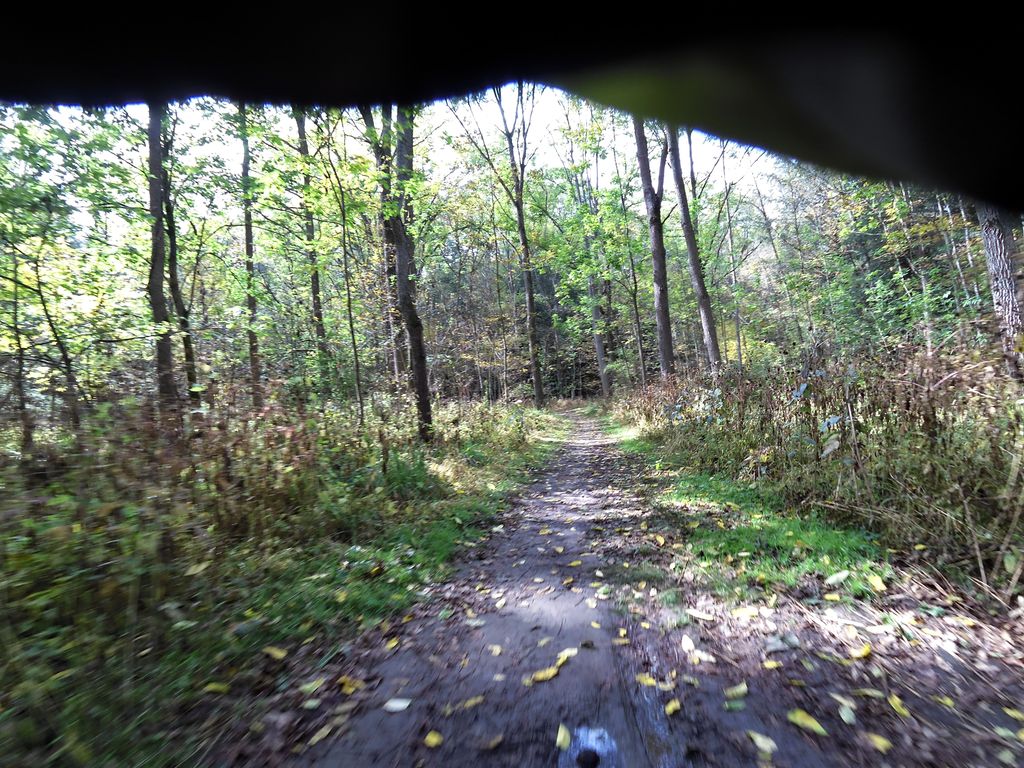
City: hamilton